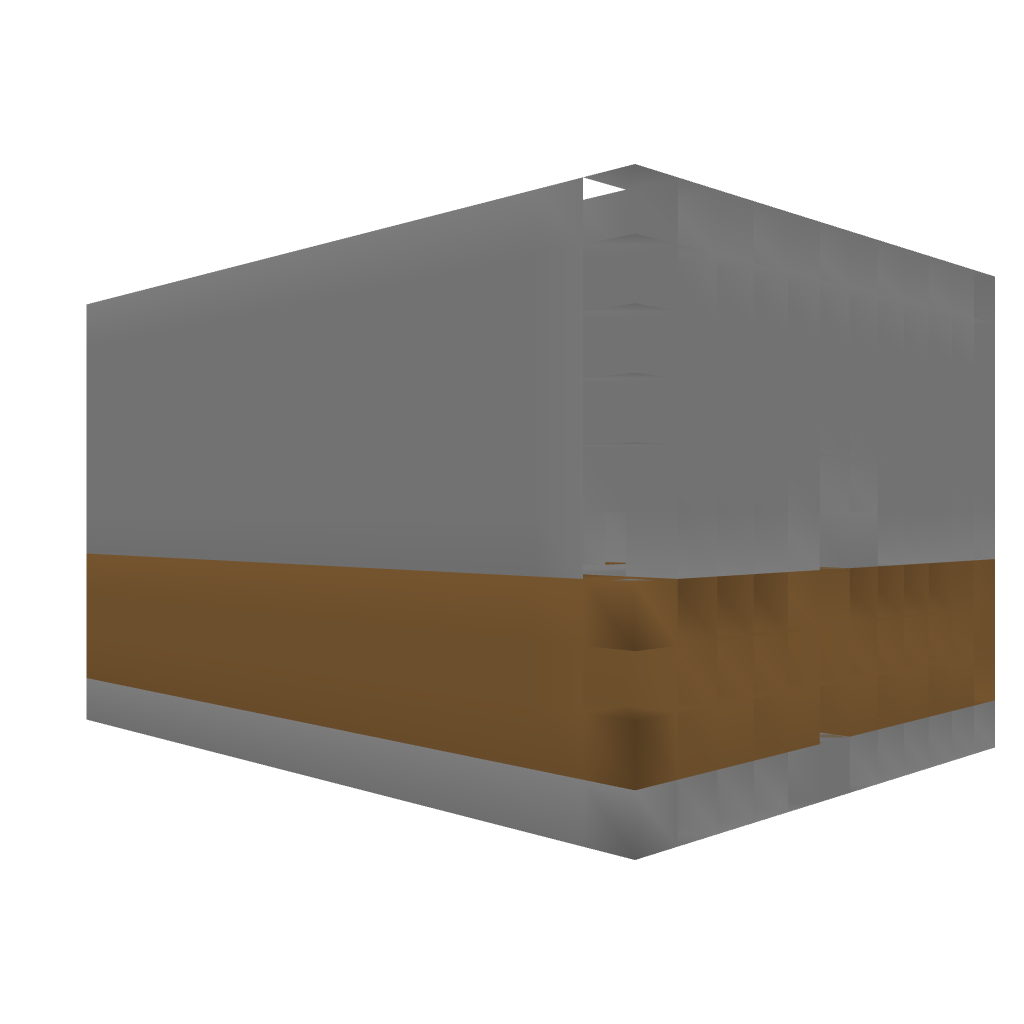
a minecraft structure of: Free Cake Lava Floor Trap bad low quality